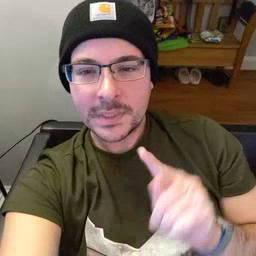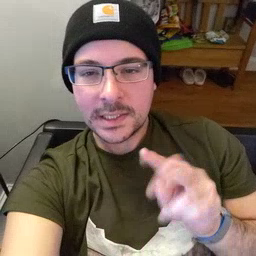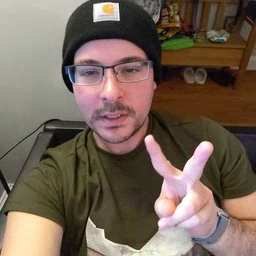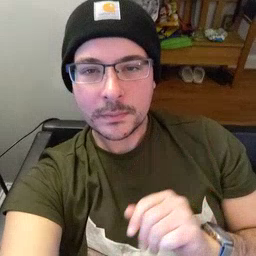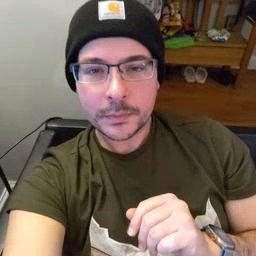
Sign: TV